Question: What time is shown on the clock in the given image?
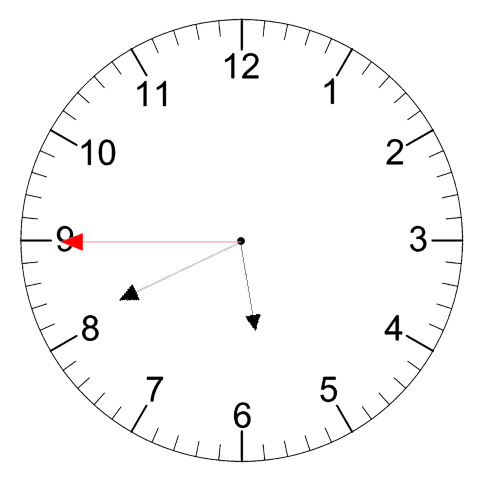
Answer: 05:40:45